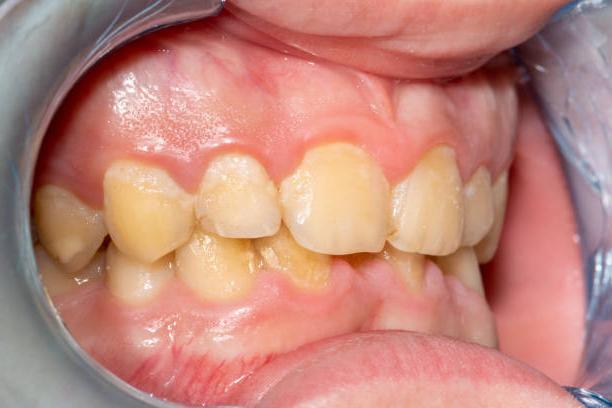
Condition: Calculus